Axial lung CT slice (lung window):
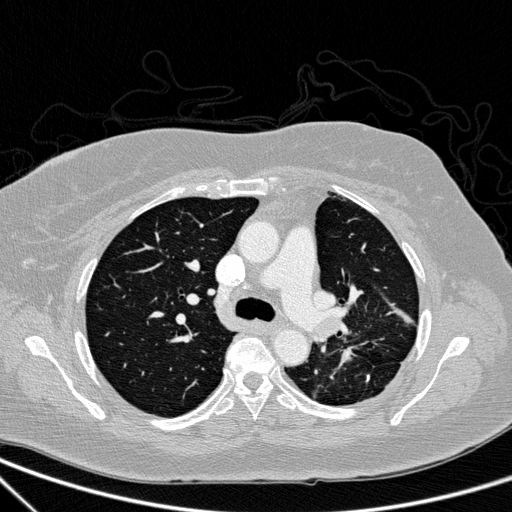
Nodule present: yes
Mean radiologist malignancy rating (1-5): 4